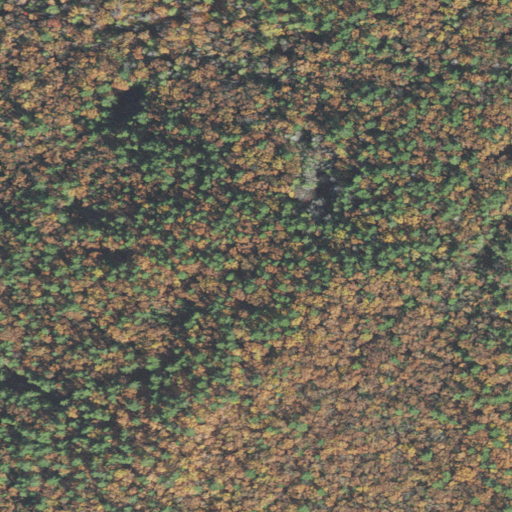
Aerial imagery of mountain in New Hampshire named Patch Hill containing evergreen forest, mixed forest, and deciduous forest